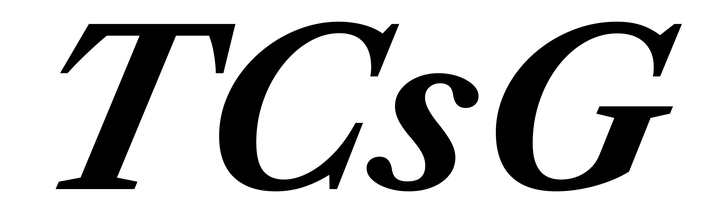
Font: LibreCaslonText-Italic_Bold_Italic